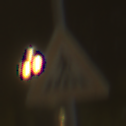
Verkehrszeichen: FussgaengerueberwegRechts
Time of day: Night
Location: Outdoor (Urban)
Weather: Clear
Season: NotSpecified
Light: Artificial